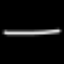
Label: line